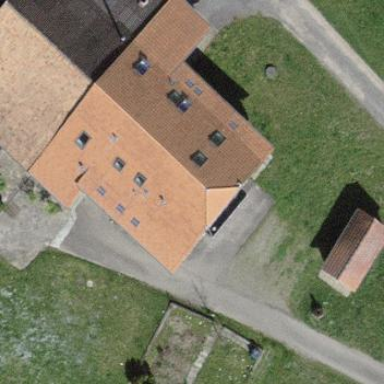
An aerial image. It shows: Farmyard area.